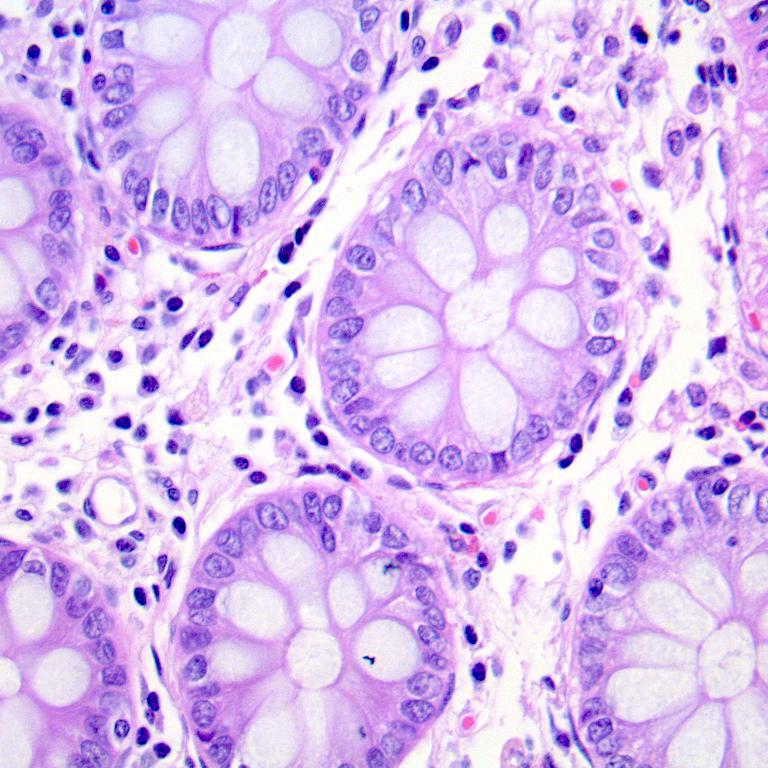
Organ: colon
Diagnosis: benign